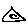
Label: triangle